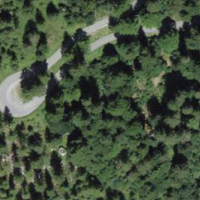
EUNIS habitat code: 41
Species observed at this site:
Pinguicula alpina